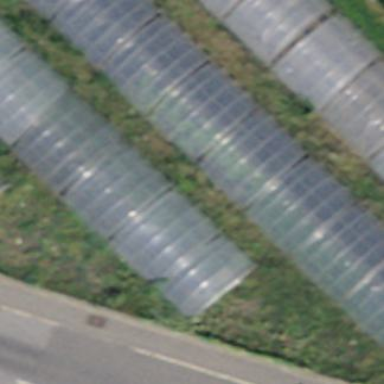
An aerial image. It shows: Greenhouse.